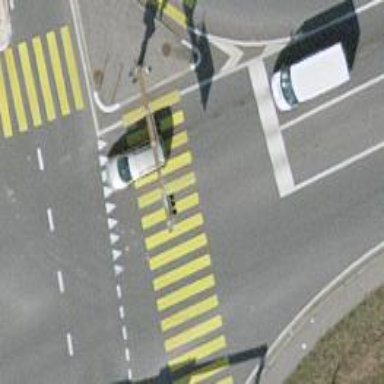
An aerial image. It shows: Road crossing with traffic signals.